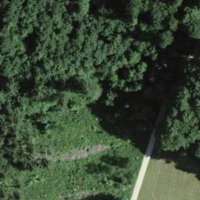
EUNIS habitat code: 44
Species observed at this site:
Silene dioica